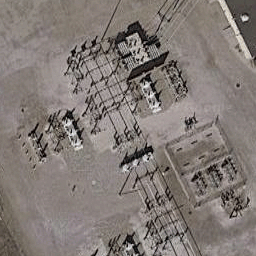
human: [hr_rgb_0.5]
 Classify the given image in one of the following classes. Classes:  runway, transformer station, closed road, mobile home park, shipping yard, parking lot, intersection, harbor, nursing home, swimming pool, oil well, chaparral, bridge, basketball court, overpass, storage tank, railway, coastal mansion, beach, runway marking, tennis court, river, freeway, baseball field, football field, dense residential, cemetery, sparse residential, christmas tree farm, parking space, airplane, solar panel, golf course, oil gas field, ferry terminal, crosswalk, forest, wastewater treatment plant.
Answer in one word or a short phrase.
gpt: transformer station